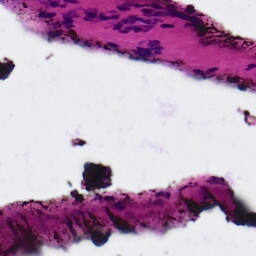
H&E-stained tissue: Ovarian